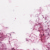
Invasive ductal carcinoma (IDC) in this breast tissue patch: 0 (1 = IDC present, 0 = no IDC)